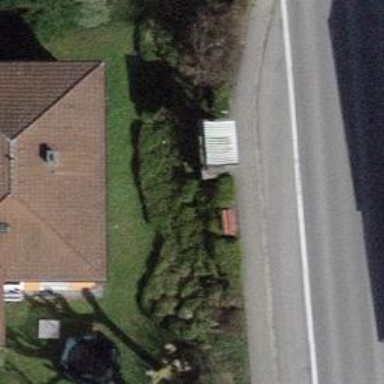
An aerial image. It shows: Bus stop with shelter.